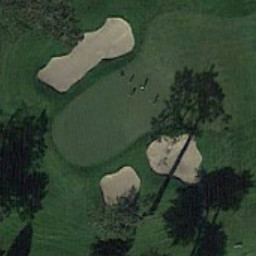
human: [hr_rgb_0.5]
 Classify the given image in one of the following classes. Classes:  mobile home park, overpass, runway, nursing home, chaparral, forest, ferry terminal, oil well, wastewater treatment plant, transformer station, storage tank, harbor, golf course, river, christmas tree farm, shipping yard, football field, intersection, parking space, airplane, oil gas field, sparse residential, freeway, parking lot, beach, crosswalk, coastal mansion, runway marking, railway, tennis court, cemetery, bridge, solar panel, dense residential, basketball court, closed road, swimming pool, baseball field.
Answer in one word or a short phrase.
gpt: golf course